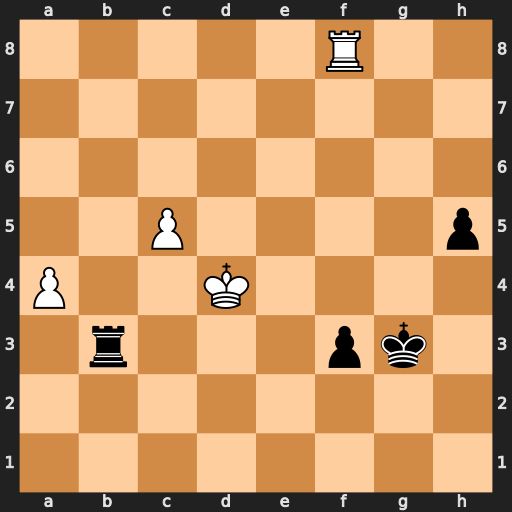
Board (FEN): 5R2/8/8/2P4p/P2K4/1r3pk1/8/8
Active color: w
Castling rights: -
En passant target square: -
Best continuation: c6 f2 c7